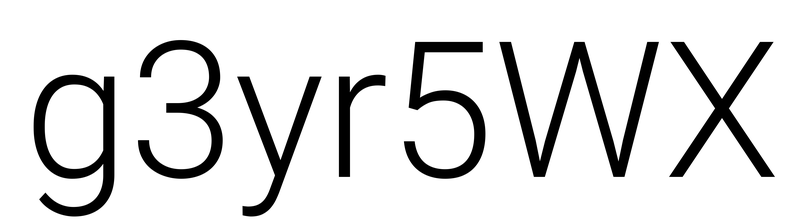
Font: Roboto_Light